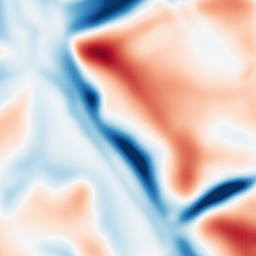
Category: multiscale
Decomposition family: dog
Decomposition parameters: sigma_low: 5
sigma_high: 20
Upsampling method: sinc_hamming
Upsampling parameters: scale: 8
kernel_size: 16
Upsampling scale: 8